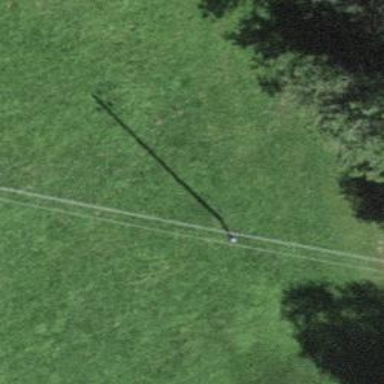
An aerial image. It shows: Minor power line.